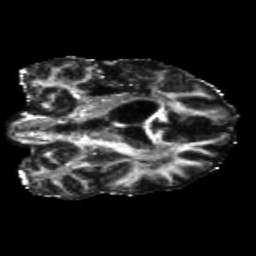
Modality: FA
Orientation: coronal
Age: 42
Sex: male
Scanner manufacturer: siemens
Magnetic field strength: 3 T
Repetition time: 5.25 s
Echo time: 0.08 s